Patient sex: M
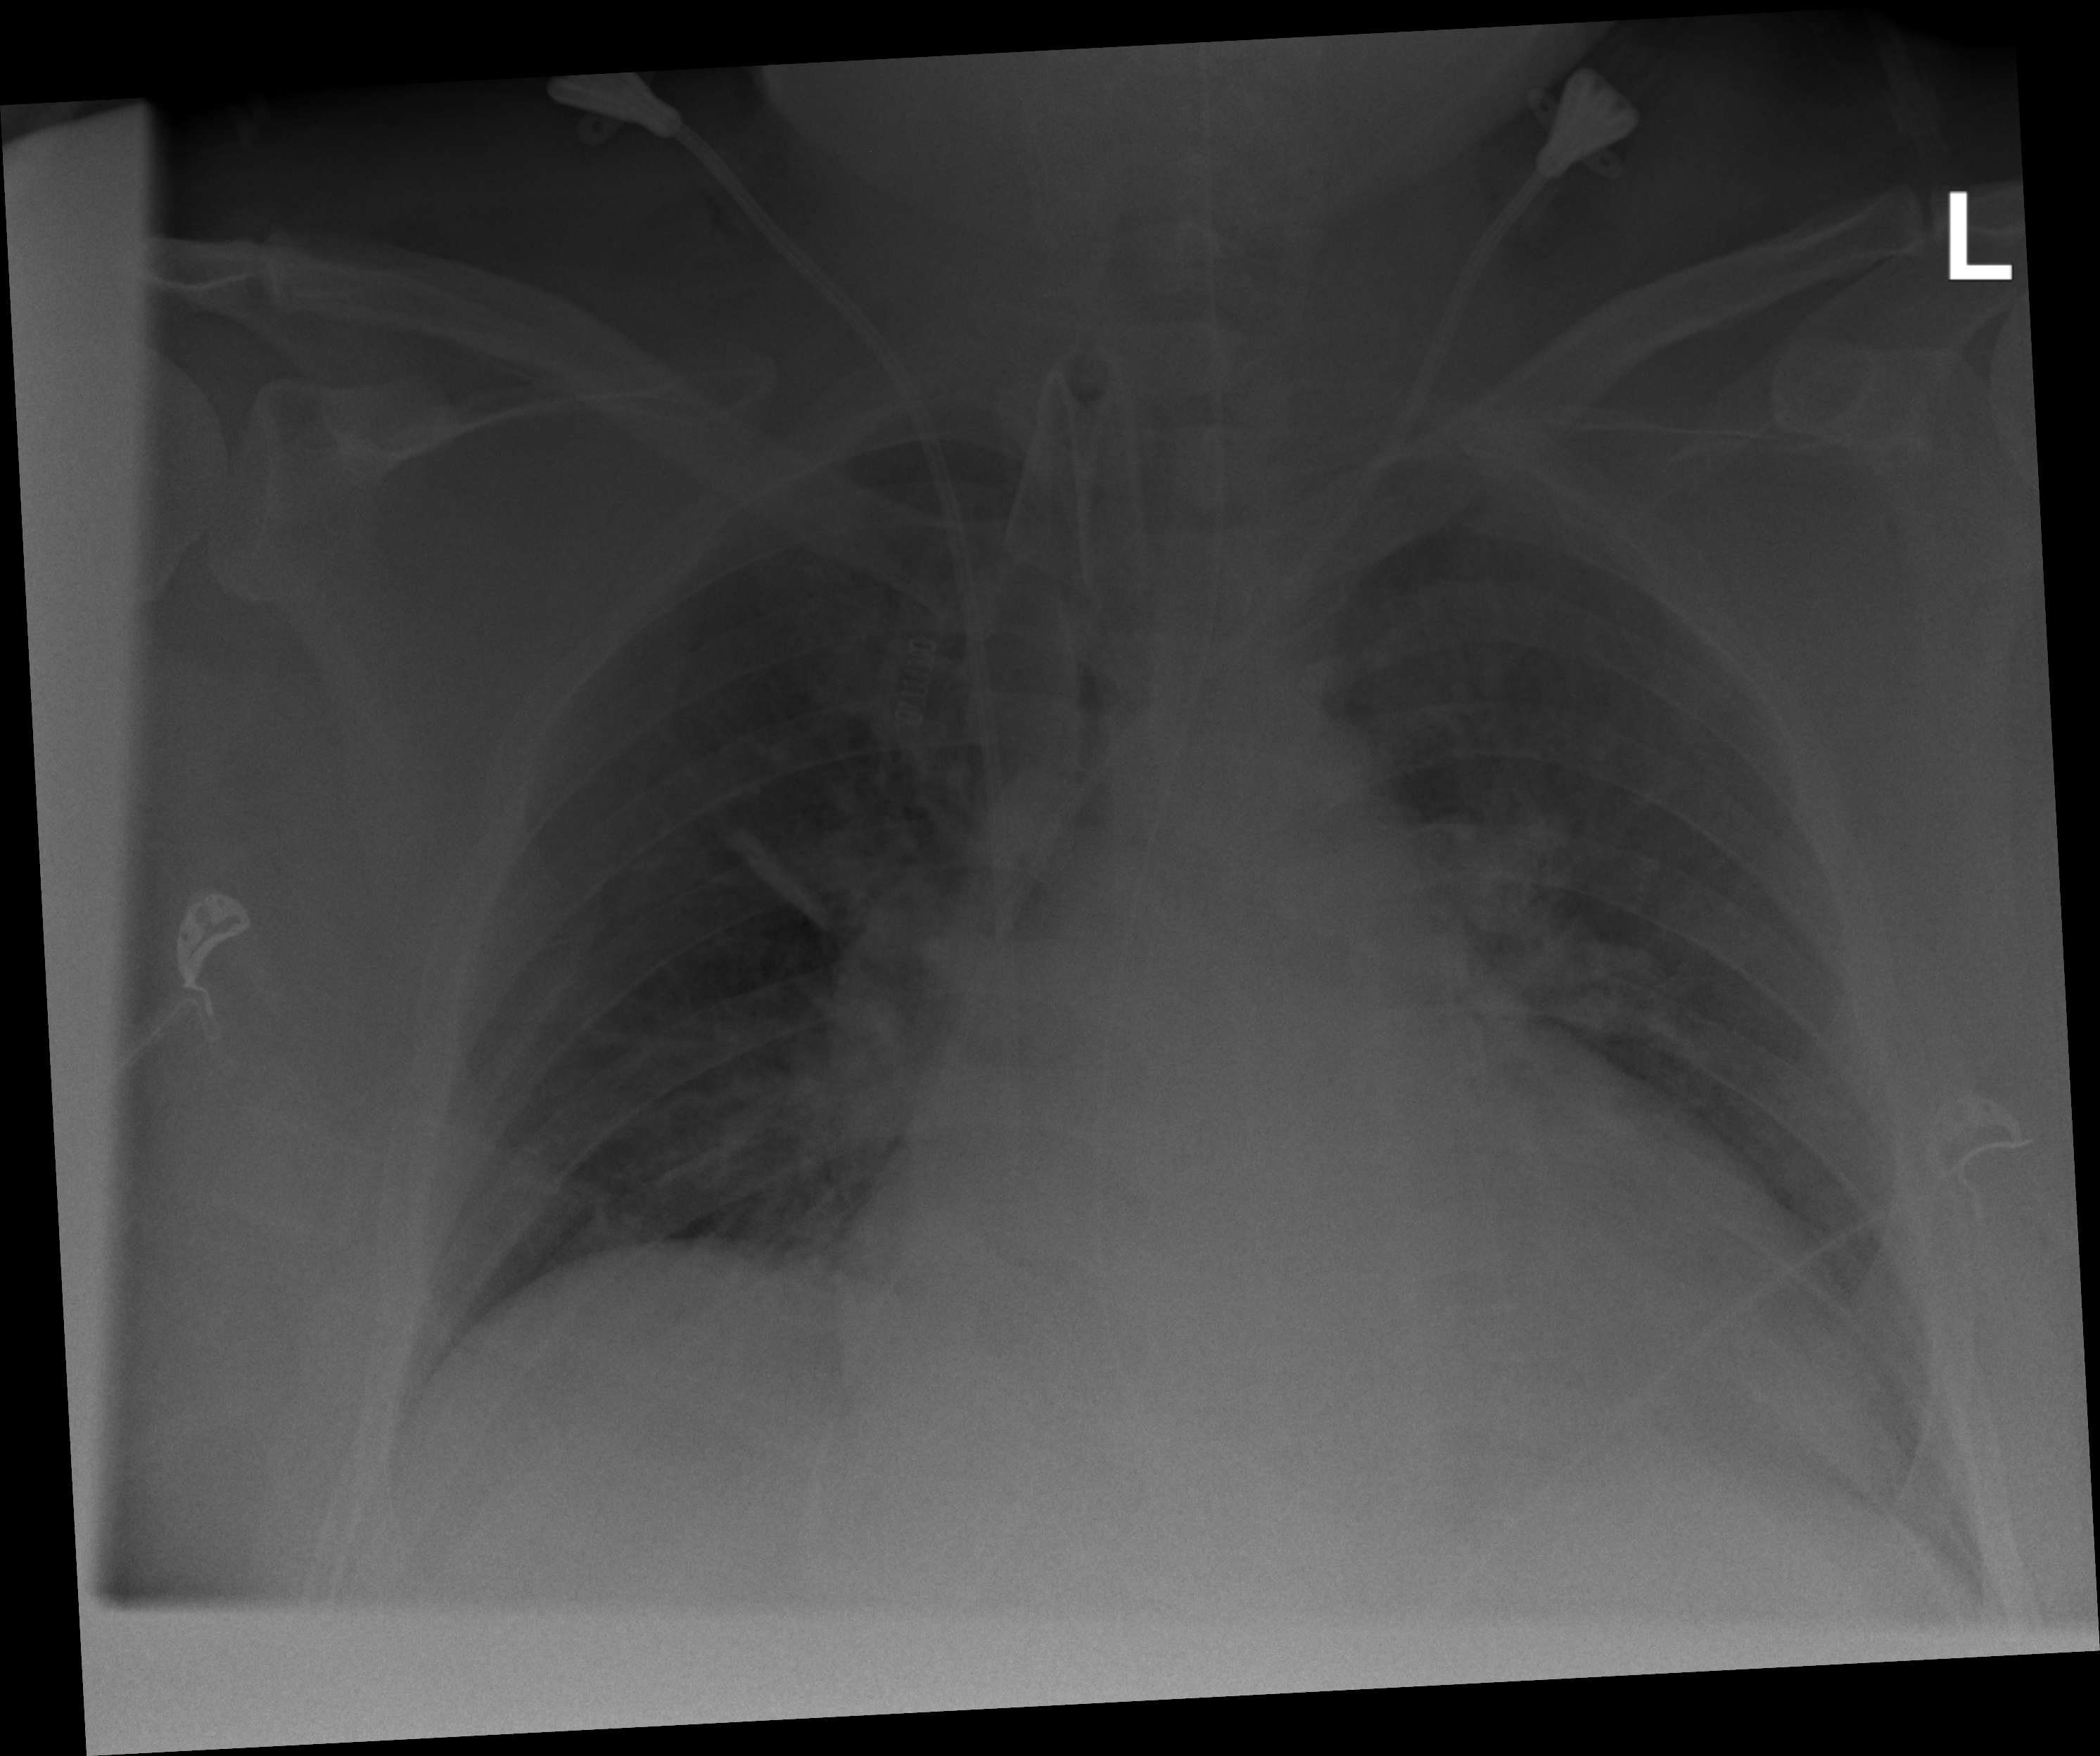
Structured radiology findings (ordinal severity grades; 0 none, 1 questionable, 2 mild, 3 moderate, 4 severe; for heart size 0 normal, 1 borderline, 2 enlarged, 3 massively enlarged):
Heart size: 2
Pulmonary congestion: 2
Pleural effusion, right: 1
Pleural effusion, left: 2
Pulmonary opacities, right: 0
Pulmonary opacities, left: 1
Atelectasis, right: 2
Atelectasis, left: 2